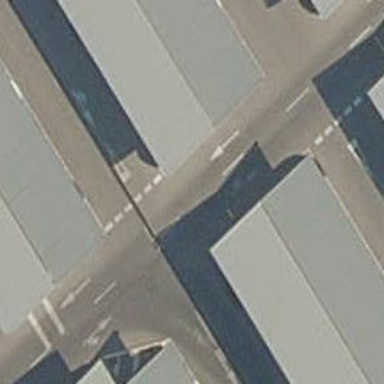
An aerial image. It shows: Asphalt parking aisle road for service vehicles.